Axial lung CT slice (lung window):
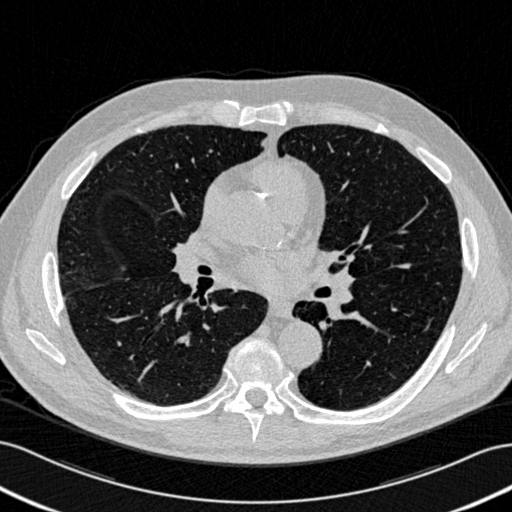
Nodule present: no